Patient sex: M
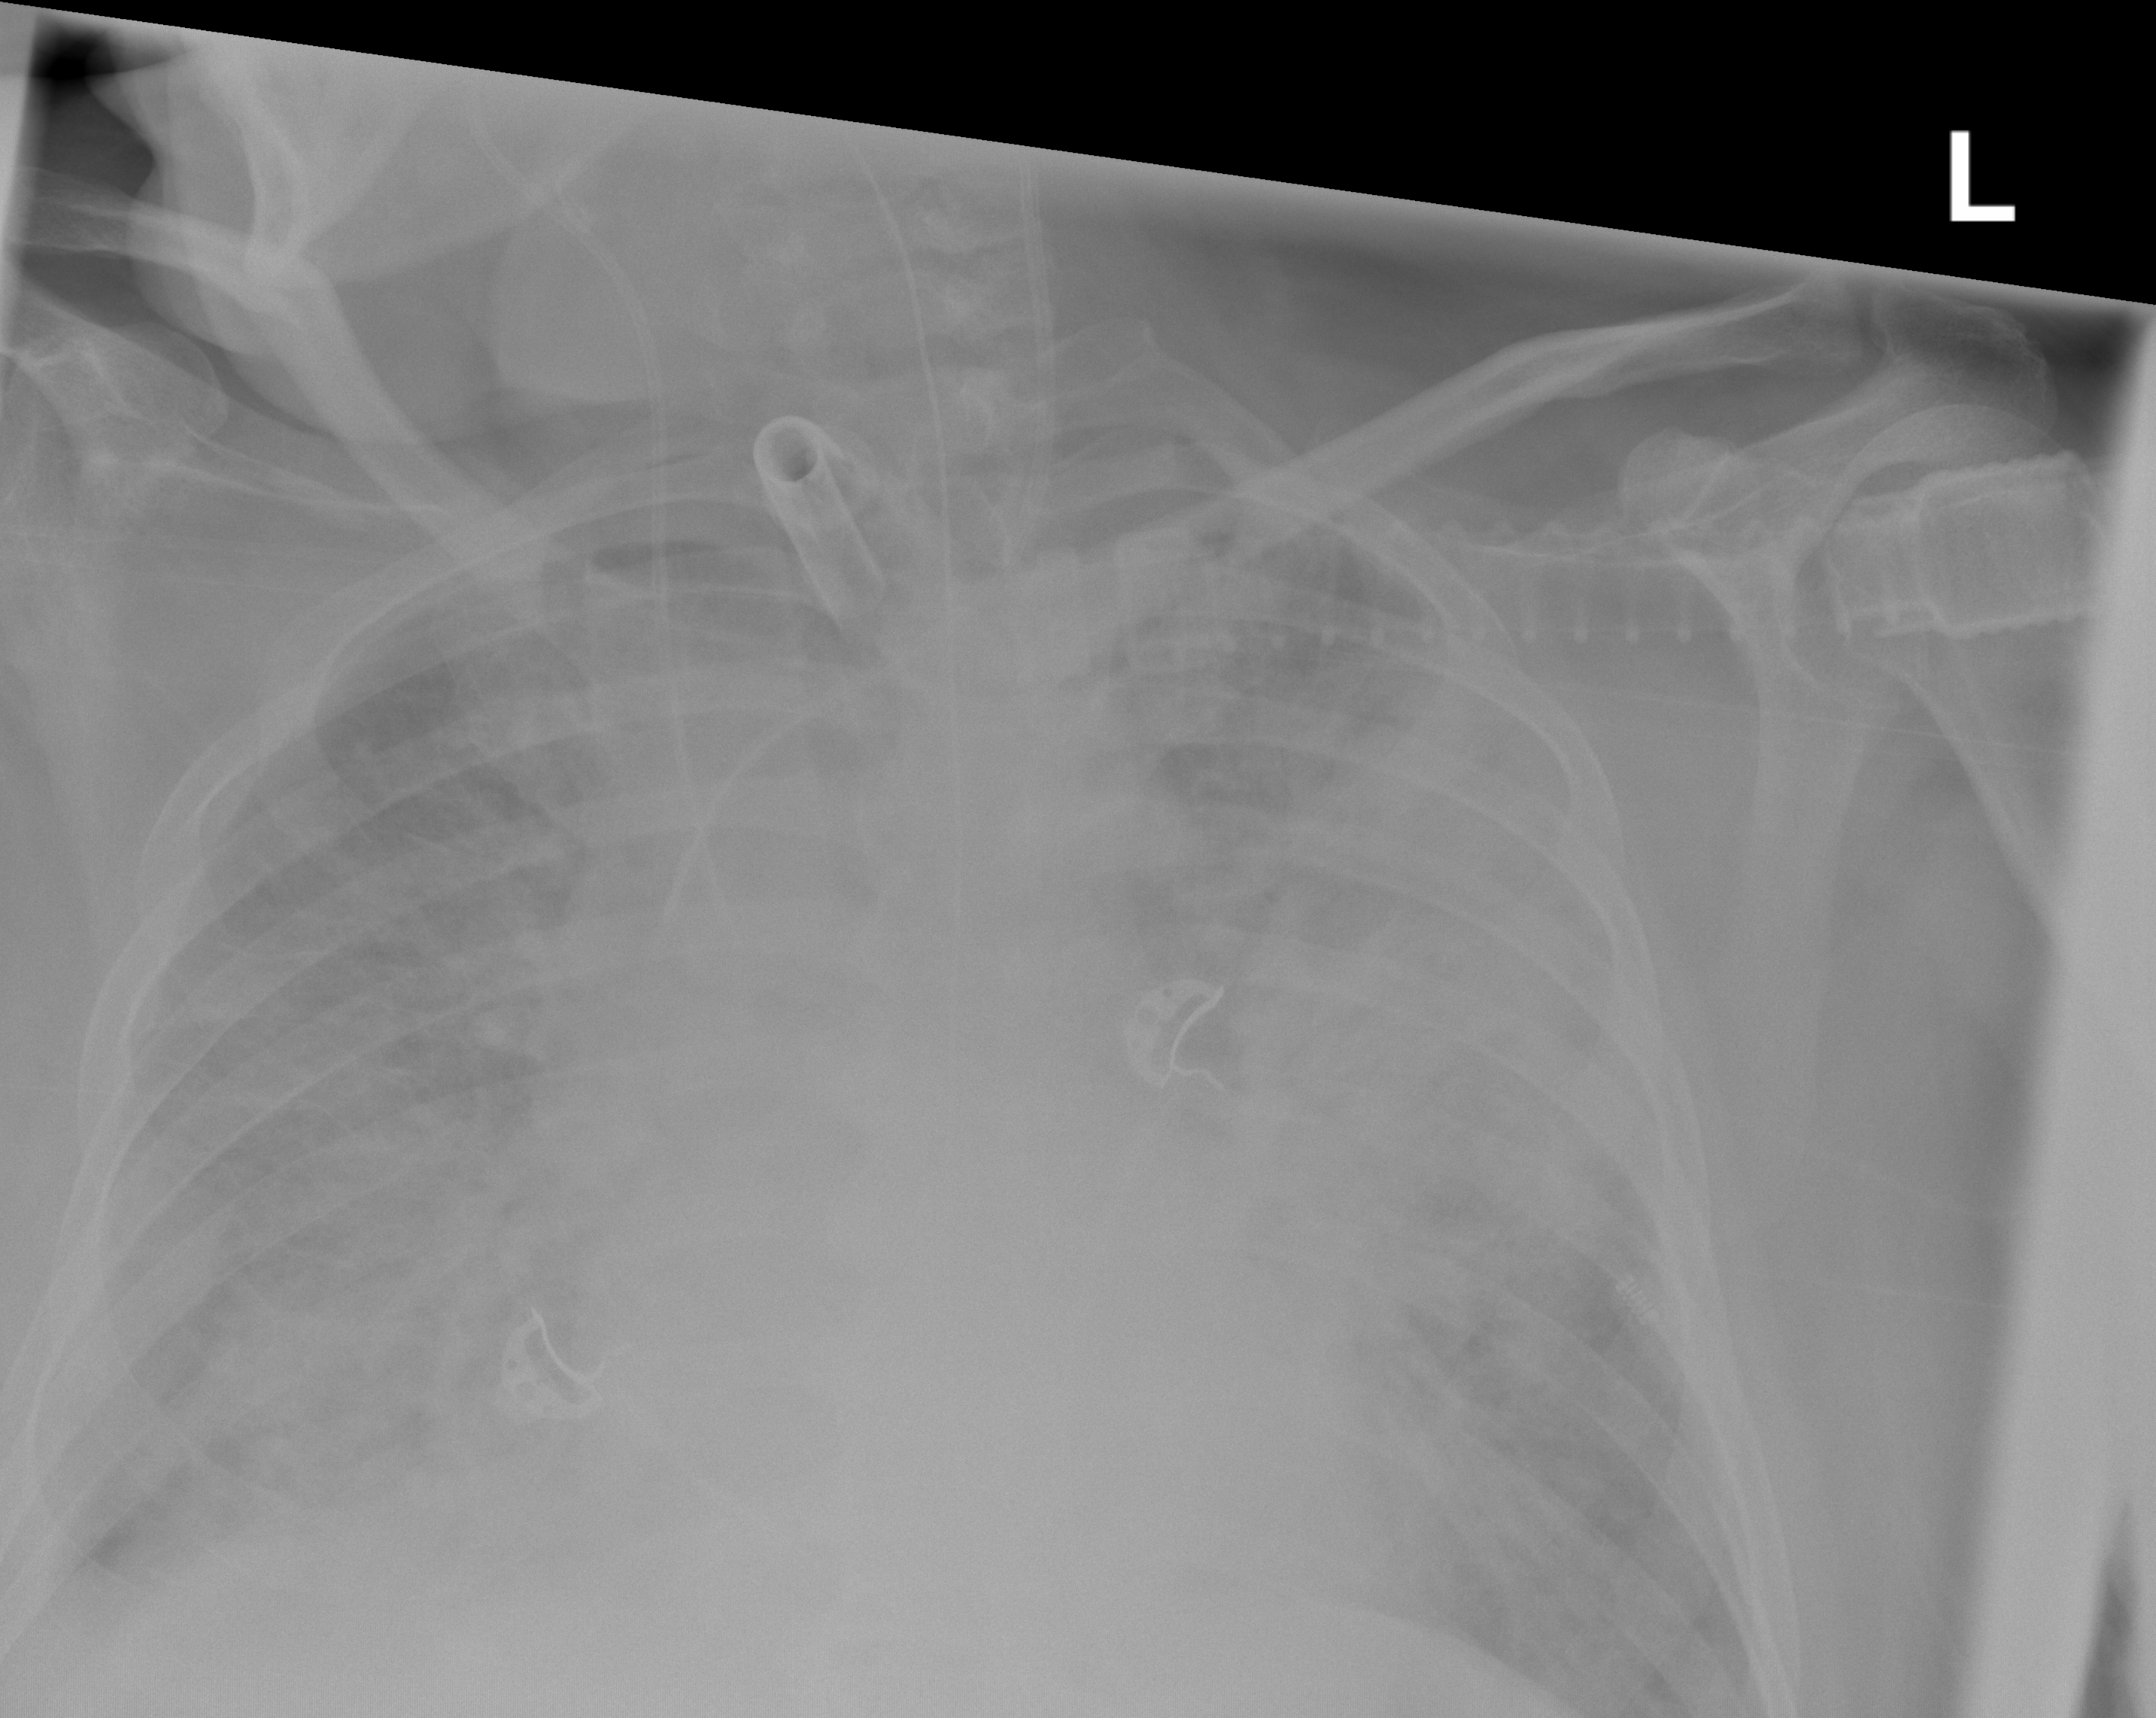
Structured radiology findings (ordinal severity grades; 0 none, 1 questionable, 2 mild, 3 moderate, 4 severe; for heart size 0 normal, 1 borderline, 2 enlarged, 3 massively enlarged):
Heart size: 2
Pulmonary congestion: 3
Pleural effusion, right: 2
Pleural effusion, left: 2
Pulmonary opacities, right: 3
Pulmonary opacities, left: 4
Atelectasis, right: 2
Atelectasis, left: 2